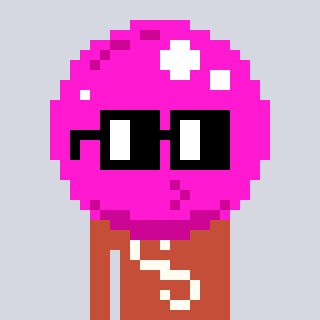
a pixel art character with square black glasses, a bubblegum-shaped head and a rust-colored body on a cool background